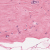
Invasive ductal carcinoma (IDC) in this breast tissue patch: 0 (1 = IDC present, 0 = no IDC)